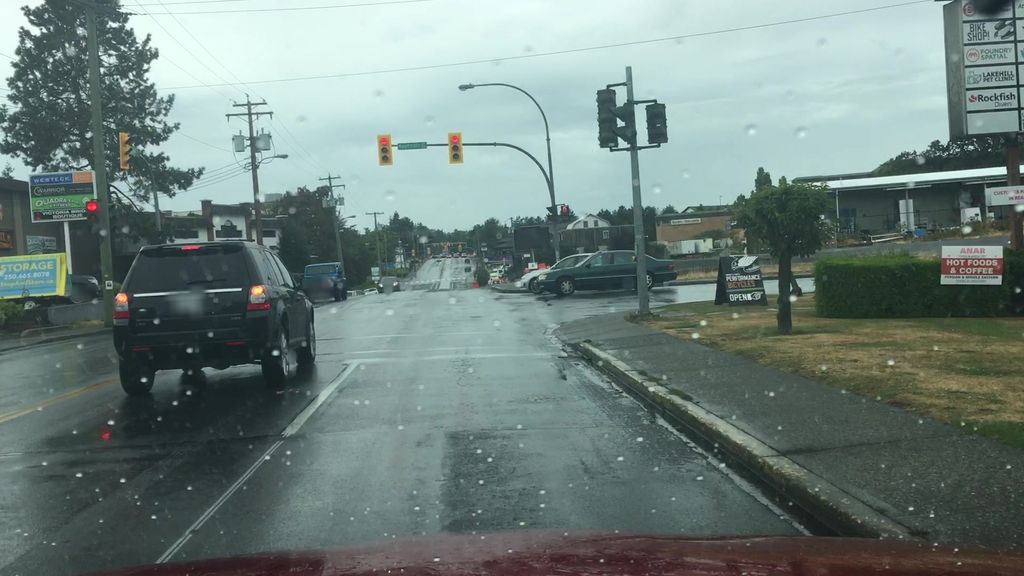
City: victoria